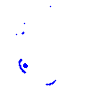
Particle: kaon